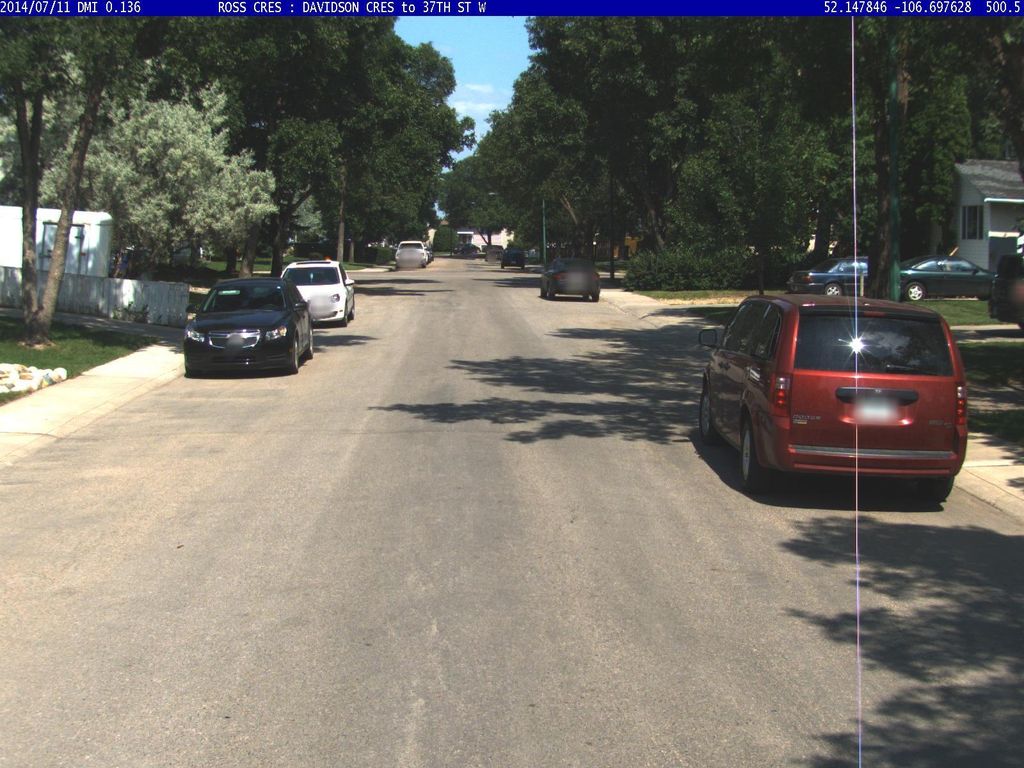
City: saskatoon